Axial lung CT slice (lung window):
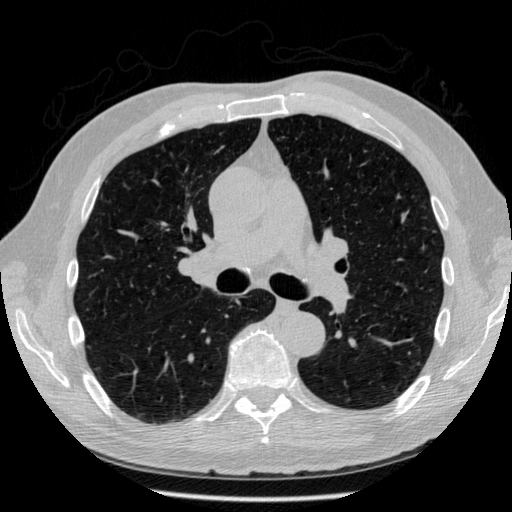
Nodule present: no